Question: I use Veins-4a2 and I have changed the car.ned and its nicType by specifying
When I run the simulation, I get this window with the following message "":
[
What this message means and how can I adjust it please?
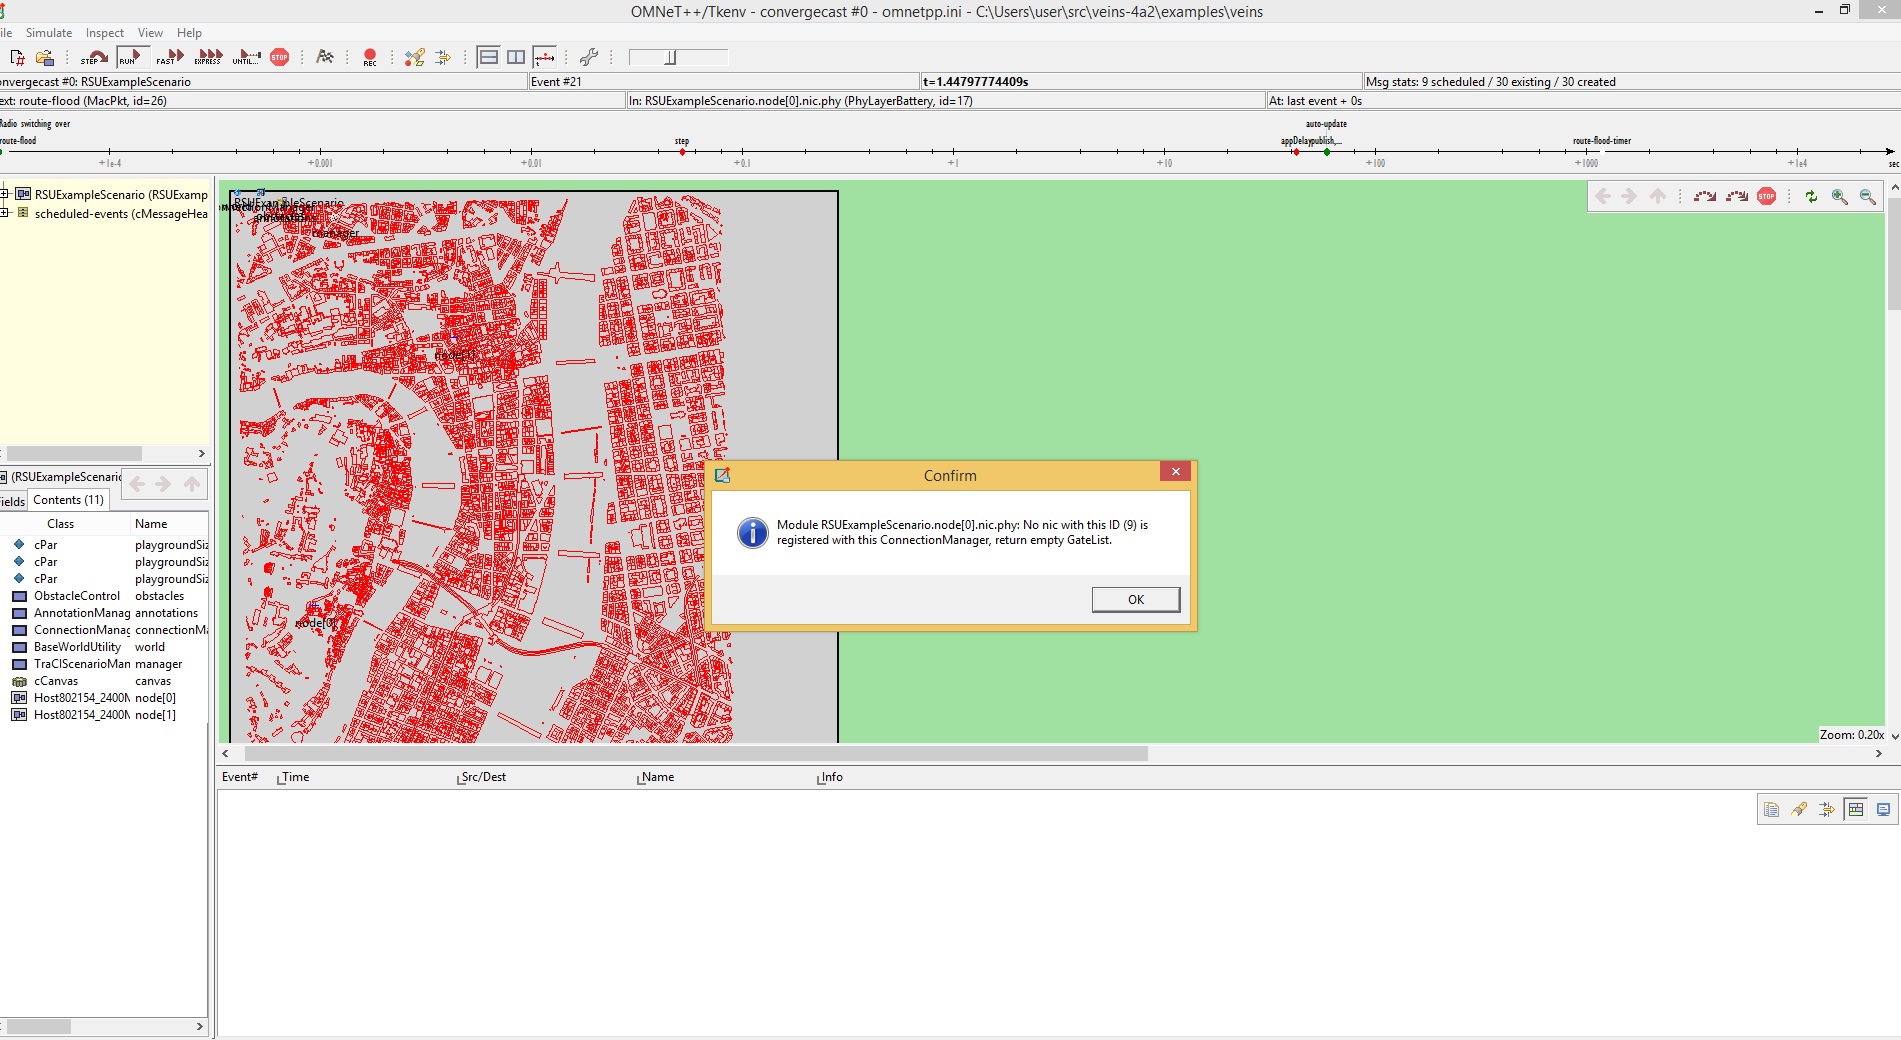
Answer: The simulation module you are using was not written to support creation of new modules during runtime. Veins is creating a new module whenever a new car starts driving. This is different to most other network simulations where all nodes are already present at the start of the simulation.
As the simulation module you are using ('Nic802154_TI_CC2420') is not part of Veins, I cannot say how you can change the module to support creation during runtime.